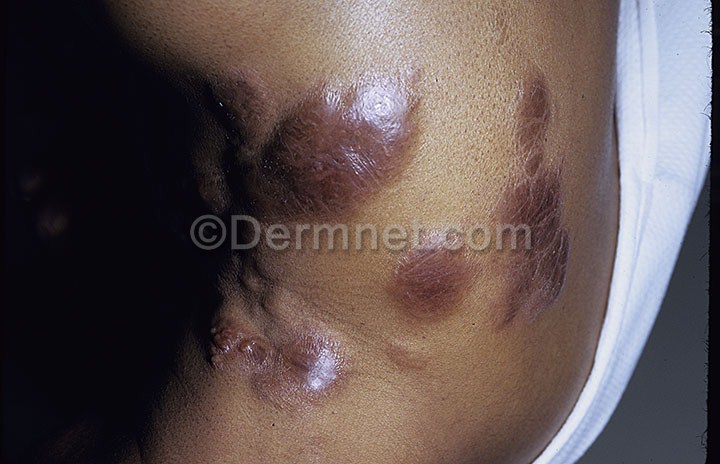
Disease: Actinic Keratosis Basal Cell Carcinoma and other Malignant Lesions